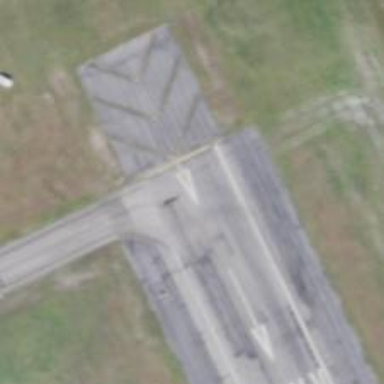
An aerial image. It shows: Runway surface made of asphalt at airport.